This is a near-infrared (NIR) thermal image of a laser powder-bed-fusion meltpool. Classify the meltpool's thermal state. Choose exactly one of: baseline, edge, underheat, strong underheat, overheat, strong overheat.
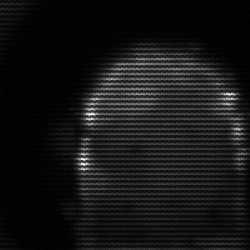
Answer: baseline